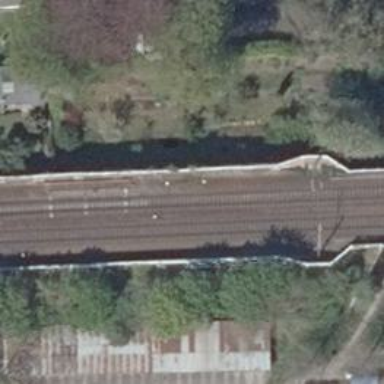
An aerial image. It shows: Railway switch with the turnout side on the left.